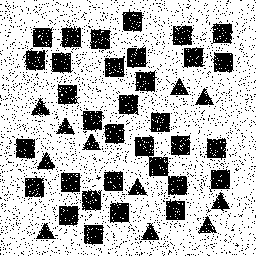
Squares: 33
Triangles: 11
Stars: 0
Total shapes: 44